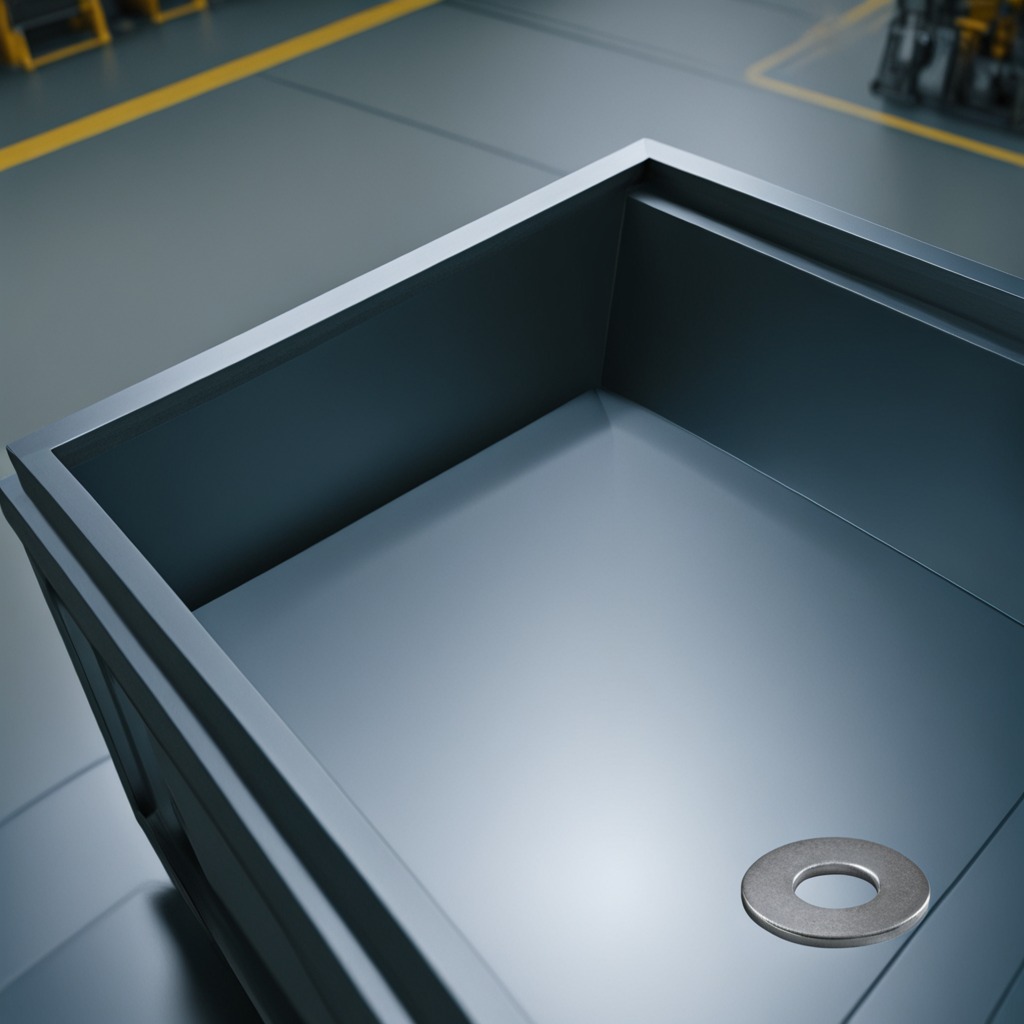
A flat metal washer is lying on a toolbox surface in an airplane hangar workshop.